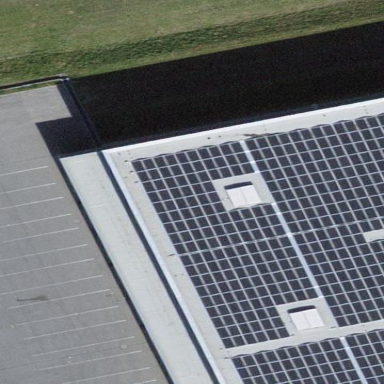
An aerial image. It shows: Solar power generator.